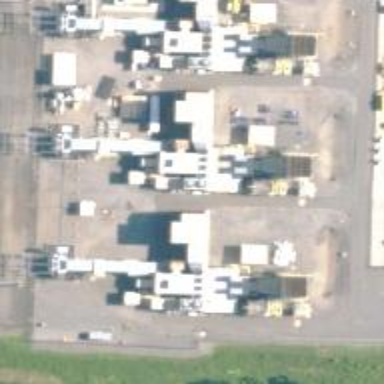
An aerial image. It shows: Gas-powered generator. It is gas turbine type generator.